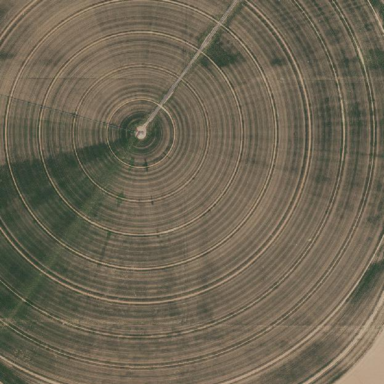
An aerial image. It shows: Farmland with pivot irrigation system.